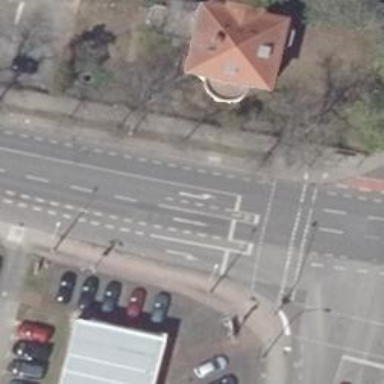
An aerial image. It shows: Secondary road with asphalt surface. There are sidewalks on both sides and designated cycle lane.